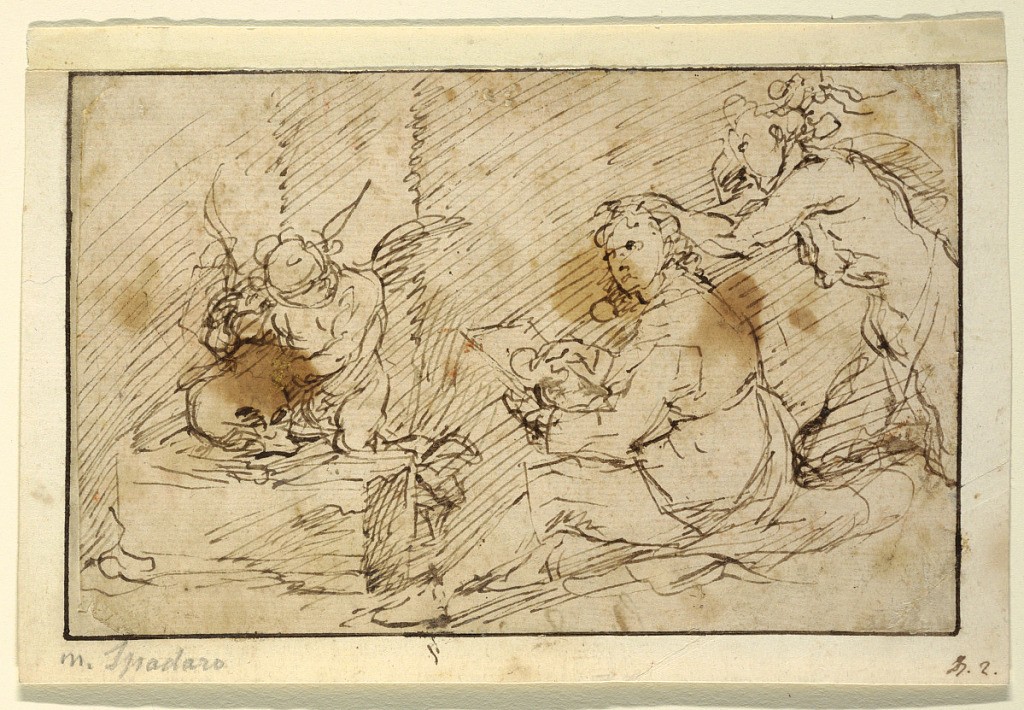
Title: Seated Artist
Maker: Domenico Gargiulo, called Micco Spadaro, Italian, 1609 - 1675
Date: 1635–1650
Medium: Pen and ink on paper, lined
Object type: Drawing
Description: Seated artist sketching a putto and skull.